Question: In writing a simple python application, I'm printing out some strings to the console in SublimeREPL (for python), using Python 2.7.8 and Sublime 3, 64 bit for Windows 8.1. However, I'm getting some very annoying red lines after each of the strings that I'm printing. Does someone know why this is happening?

I would appreciate any help.
Thanks!
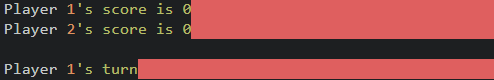
Answer: The apostrophe ''' character is causing Sublime's syntax highlighting engine to think that you're beginning a single-quoted string. Since ending a line with a string "open" is an error, it is being highlighted with the reddish 'invalid.illegal' scope in your color scheme. It's nothing to worry about, it's just something you'll see happen with SublimeREPL when you have non-closing quotes on a line.
To verify this is the case, try opening a new file in Sublime, setting the syntax to Python, and pasting in the following code:
'''
"This is a valid string"
"This is also valid even though it has a single quote ' char"
"This string is not valid
"""This string is valid, and doesn't have the red line
even though it has a newline, as it's triple-quoted"""
'''
The middle (invalid Python syntax) line will have the red stripe from the end of the word 'valid' to the right side of the window. The others won't.